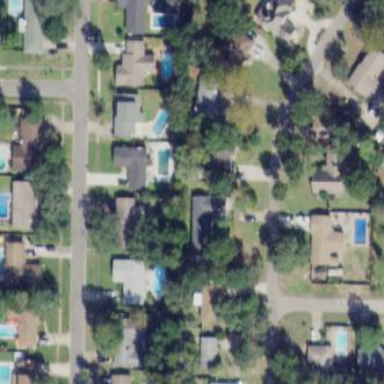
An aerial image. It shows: Single-family residential area.